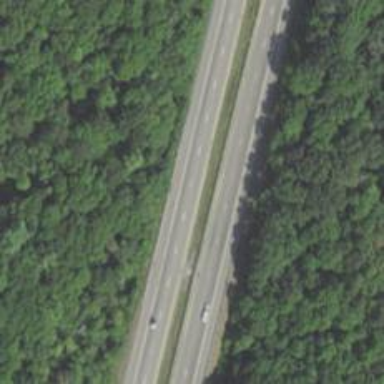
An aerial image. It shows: Asphalt motorway.